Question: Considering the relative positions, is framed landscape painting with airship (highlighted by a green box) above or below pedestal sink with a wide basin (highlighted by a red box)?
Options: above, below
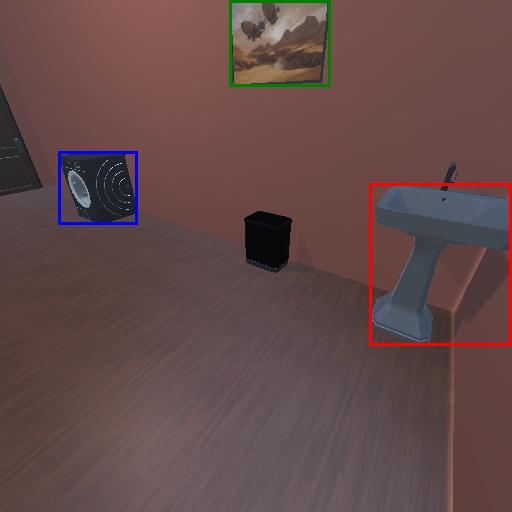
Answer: above